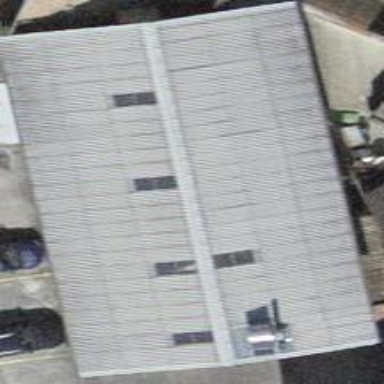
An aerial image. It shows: Industrial building.